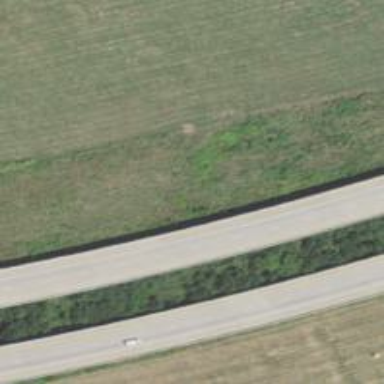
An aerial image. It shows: Beam structure bridge on trunk highway.